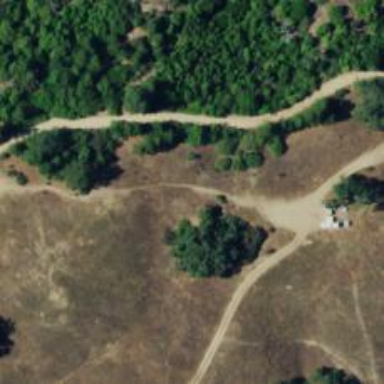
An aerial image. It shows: Path.